Field crop: maize
Growth stage: 2
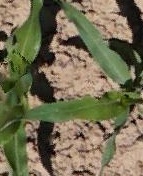
Species: maize